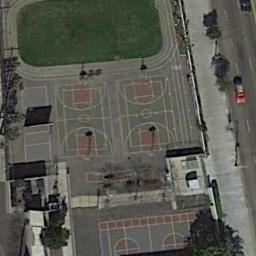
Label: basketball_court